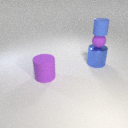
large blue metal cylinder to the right of large purple rubber cylinder